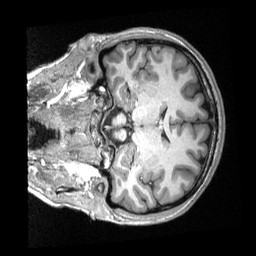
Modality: T1w
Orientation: coronal
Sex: female